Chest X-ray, PA view. Patient: 69 years old, sex M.
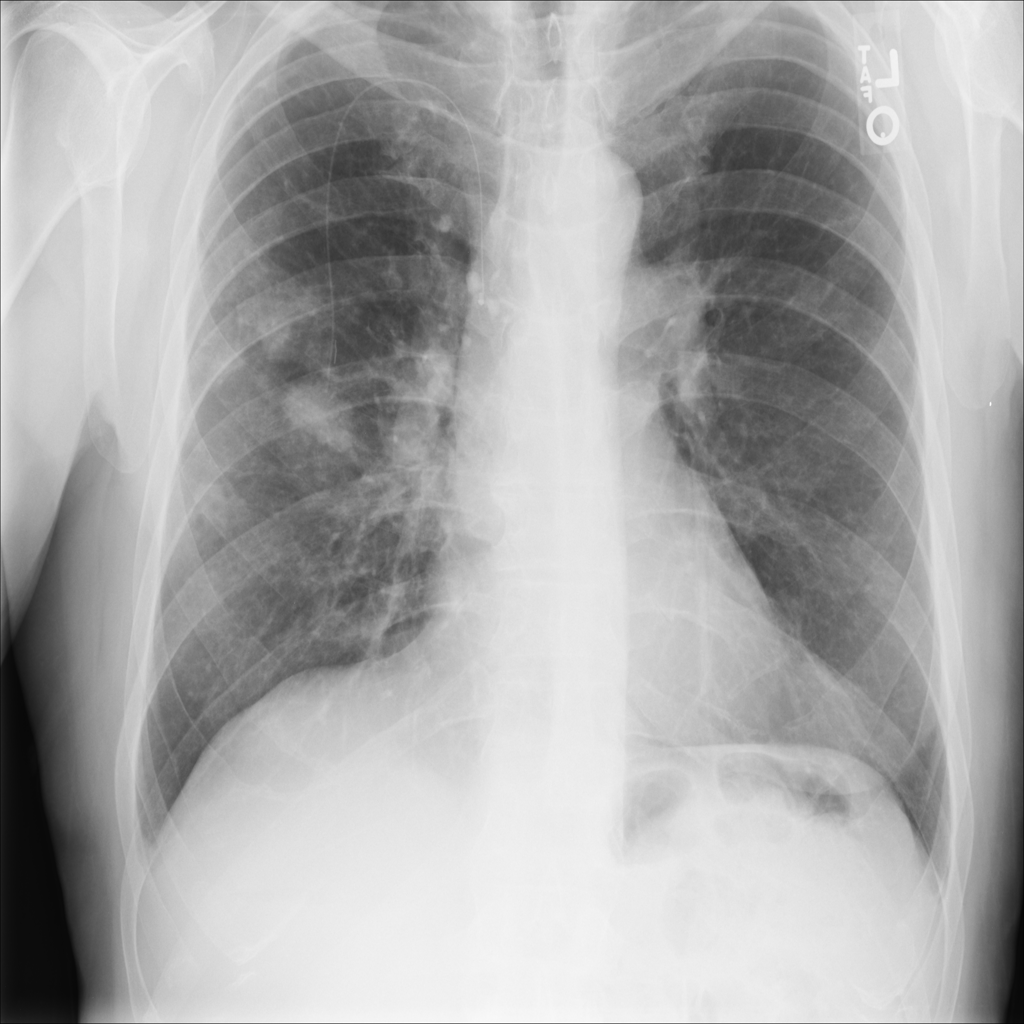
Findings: Nodule